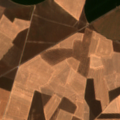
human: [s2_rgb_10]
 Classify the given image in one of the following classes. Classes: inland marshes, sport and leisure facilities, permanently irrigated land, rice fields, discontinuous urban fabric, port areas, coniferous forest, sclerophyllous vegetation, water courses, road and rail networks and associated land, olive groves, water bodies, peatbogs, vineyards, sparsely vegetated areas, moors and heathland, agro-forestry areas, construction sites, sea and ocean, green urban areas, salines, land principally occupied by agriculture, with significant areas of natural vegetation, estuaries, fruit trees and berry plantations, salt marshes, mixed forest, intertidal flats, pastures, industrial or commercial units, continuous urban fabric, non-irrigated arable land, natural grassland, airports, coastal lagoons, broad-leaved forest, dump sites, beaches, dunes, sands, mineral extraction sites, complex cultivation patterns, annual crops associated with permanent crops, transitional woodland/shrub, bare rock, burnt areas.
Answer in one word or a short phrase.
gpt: non-irrigated arable land, permanently irrigated land